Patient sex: M
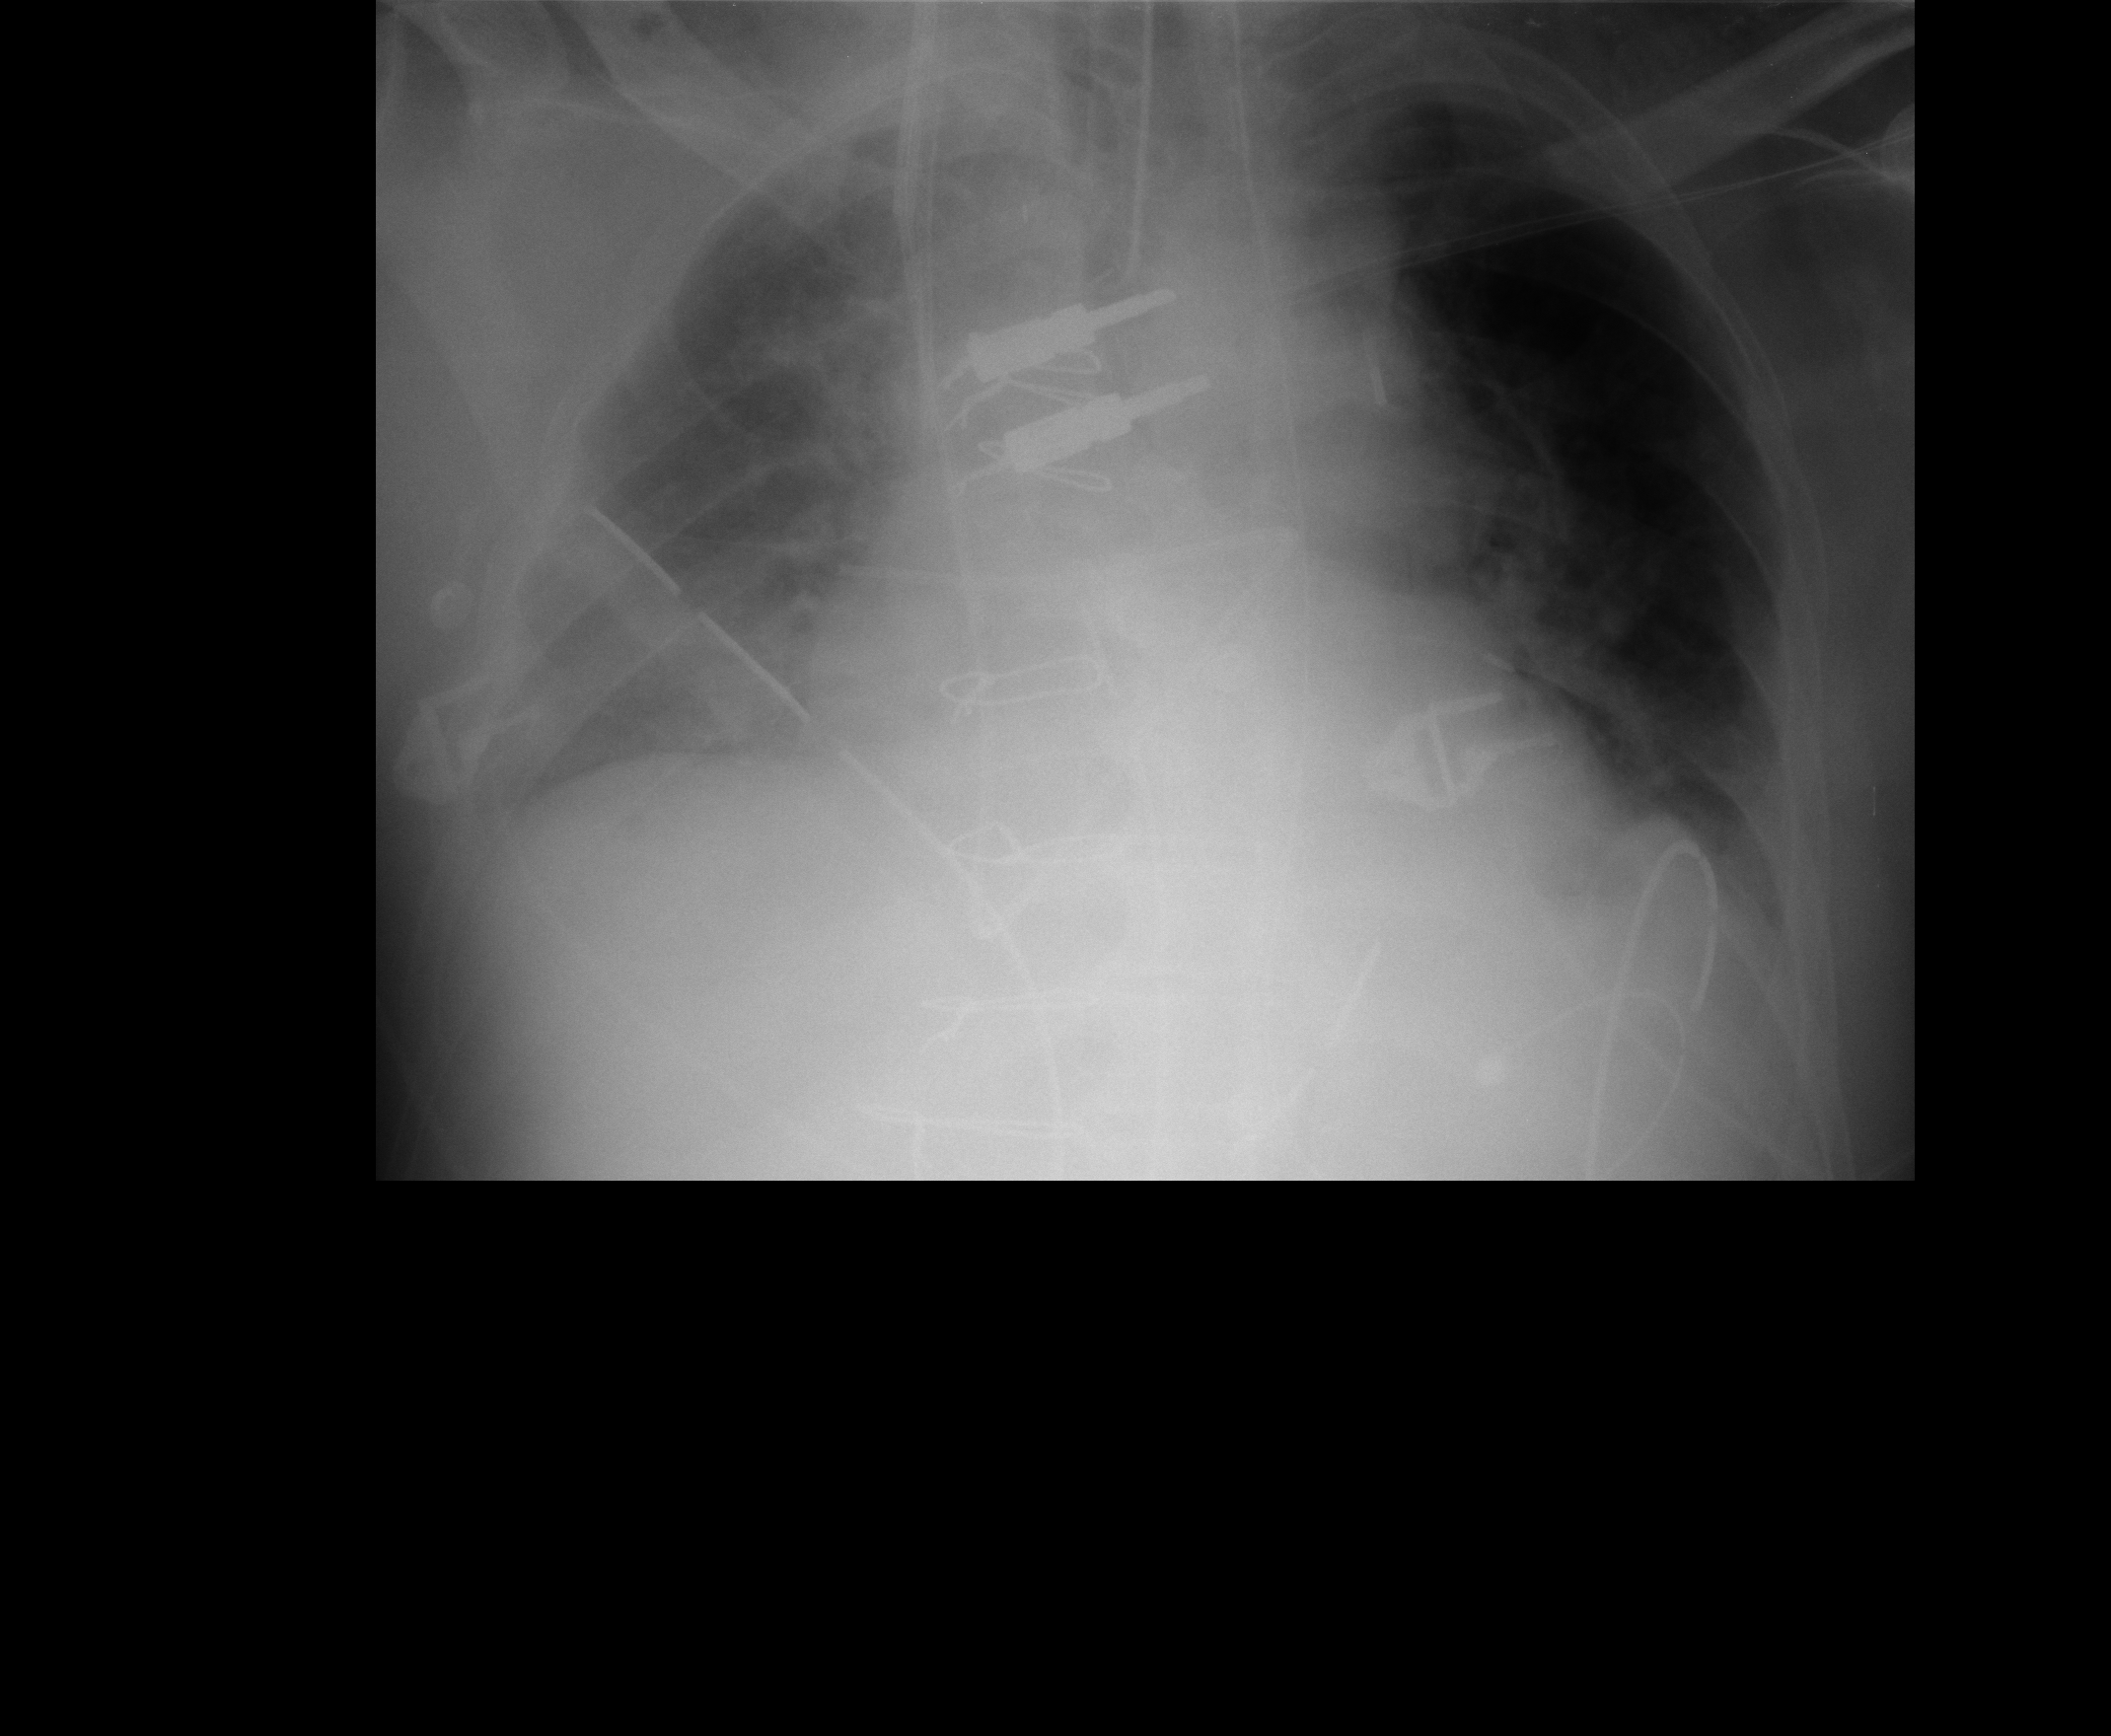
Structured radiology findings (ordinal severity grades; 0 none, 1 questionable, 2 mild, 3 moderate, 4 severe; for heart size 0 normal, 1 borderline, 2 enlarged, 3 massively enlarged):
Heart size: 2
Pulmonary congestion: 2
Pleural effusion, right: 2
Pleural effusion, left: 1
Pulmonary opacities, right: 0
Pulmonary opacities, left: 0
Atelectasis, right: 2
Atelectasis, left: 2